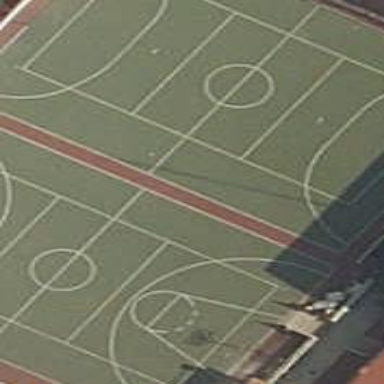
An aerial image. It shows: Soccer pitch for leisureland activities.